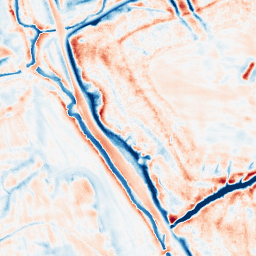
Category: edge_preserving
Decomposition family: bilateral
Decomposition parameters: d: 21
sigma_color: 50
sigma_space: 75
Upsampling method: sinc_blackman
Upsampling parameters: scale: 4
kernel_size: 16
Upsampling scale: 4